Question: Count the number of objects in the diagram.
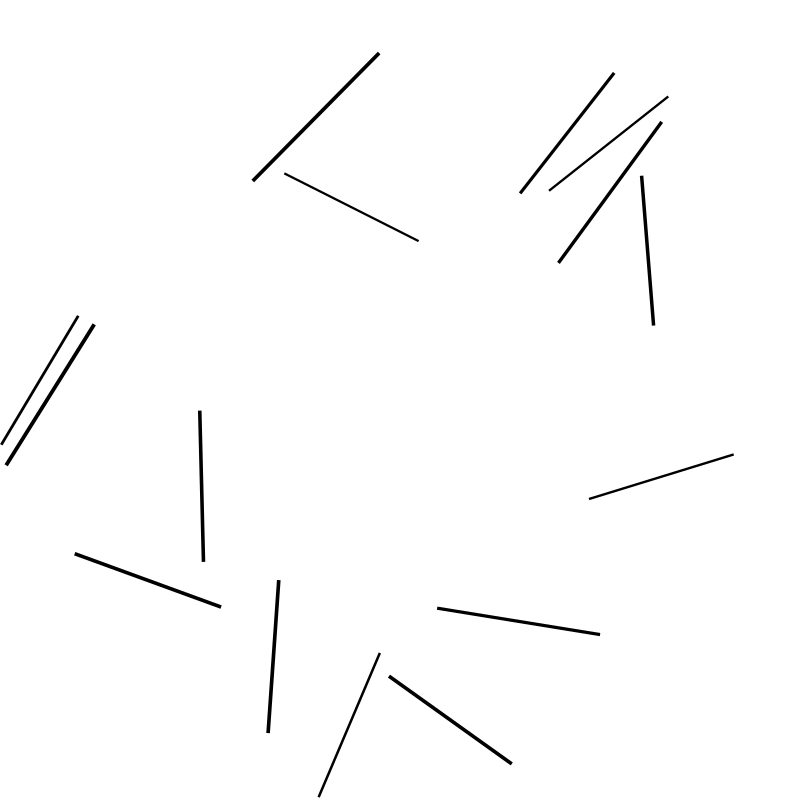
Answer: 15